Question: What is the number of red dots?
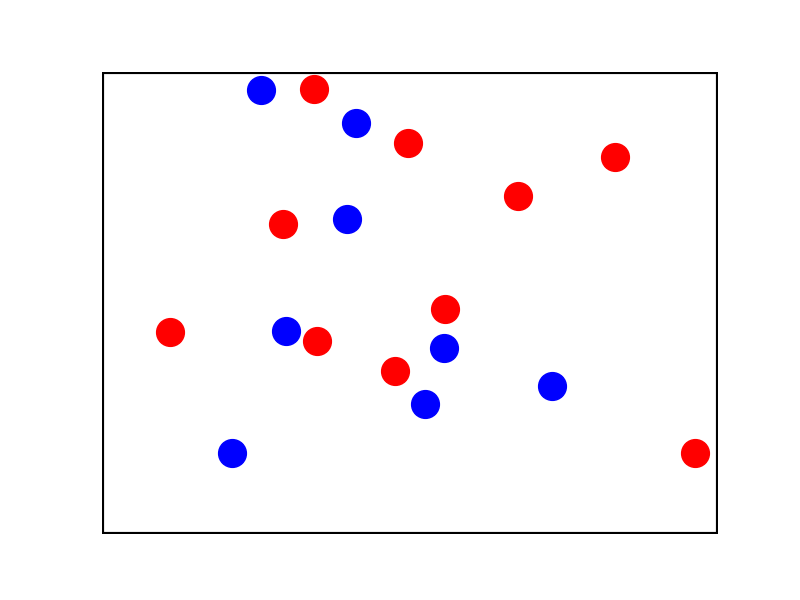
Answer: 10